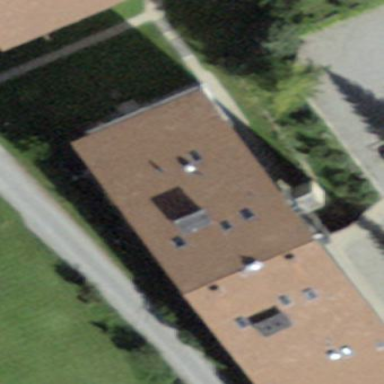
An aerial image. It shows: Gabled roof across building with apartments.